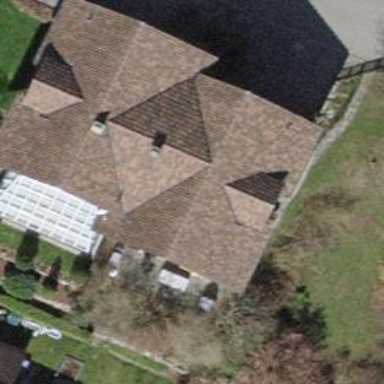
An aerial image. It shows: Semi-detached house with gabled roof.